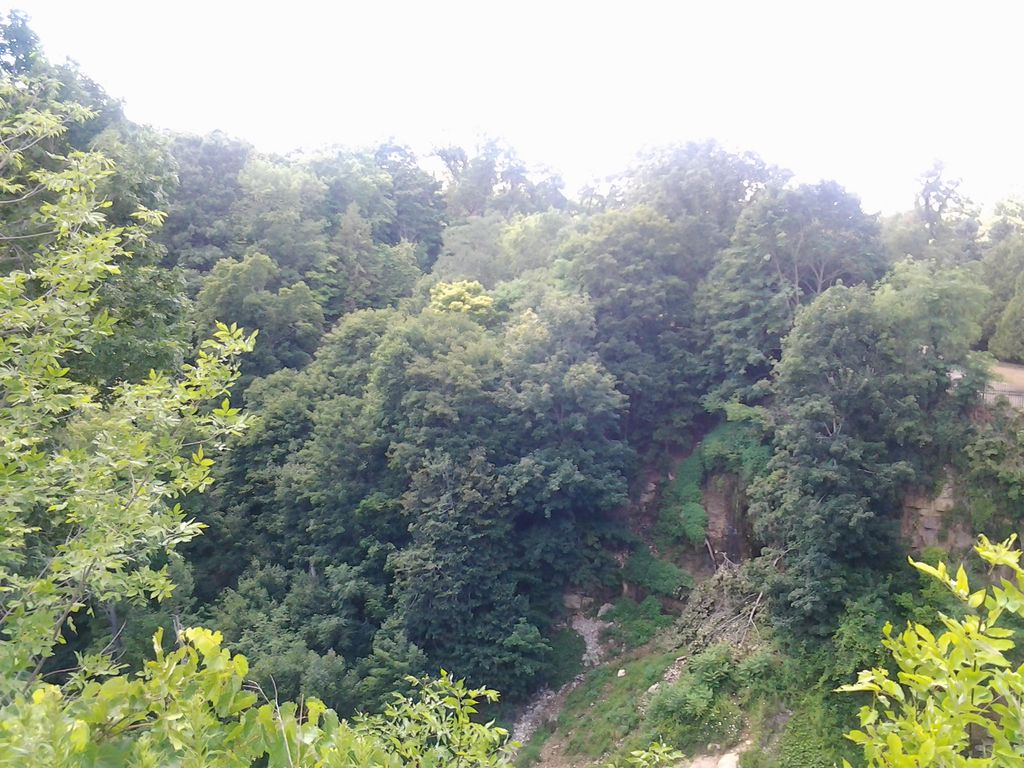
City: hamilton